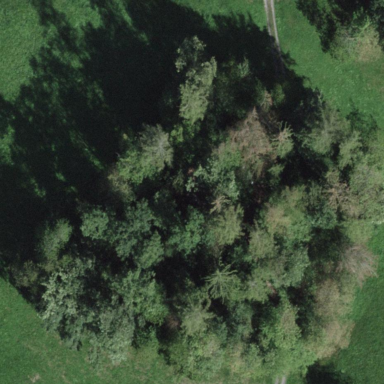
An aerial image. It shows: Deciduous broadleaved woodland.